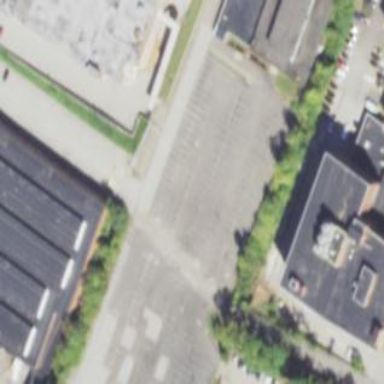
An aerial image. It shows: Parking area with asphalt surface.